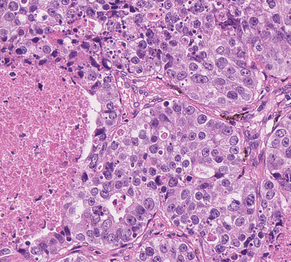
Tumor epithelial tissue: yes
Tumor-associated stroma tissue: yes
Normal tissue: no